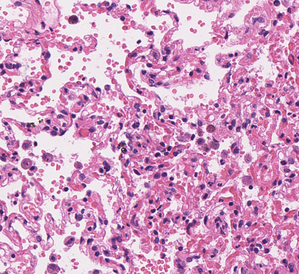
Tumor epithelial tissue: no
Tumor-associated stroma tissue: no
Normal tissue: yes